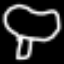
Label: mushroom